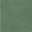
Piece: xx